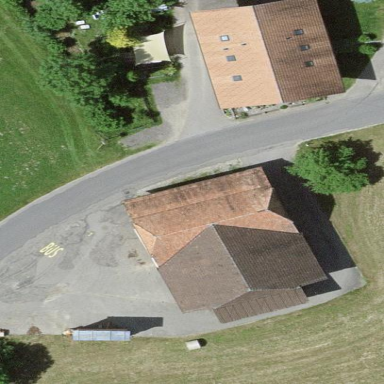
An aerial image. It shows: Warehouse building.